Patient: sex M, age 26
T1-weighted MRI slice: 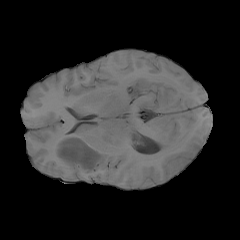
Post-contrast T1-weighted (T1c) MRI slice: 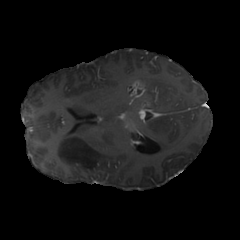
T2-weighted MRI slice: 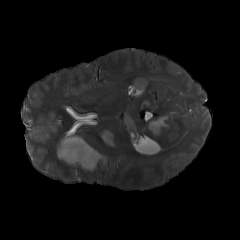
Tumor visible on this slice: yes
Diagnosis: Astrocytoma, IDH-mutant
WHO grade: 4